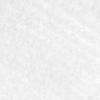
Label: no_change